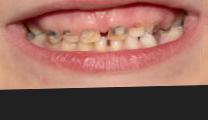
Condition: Caries